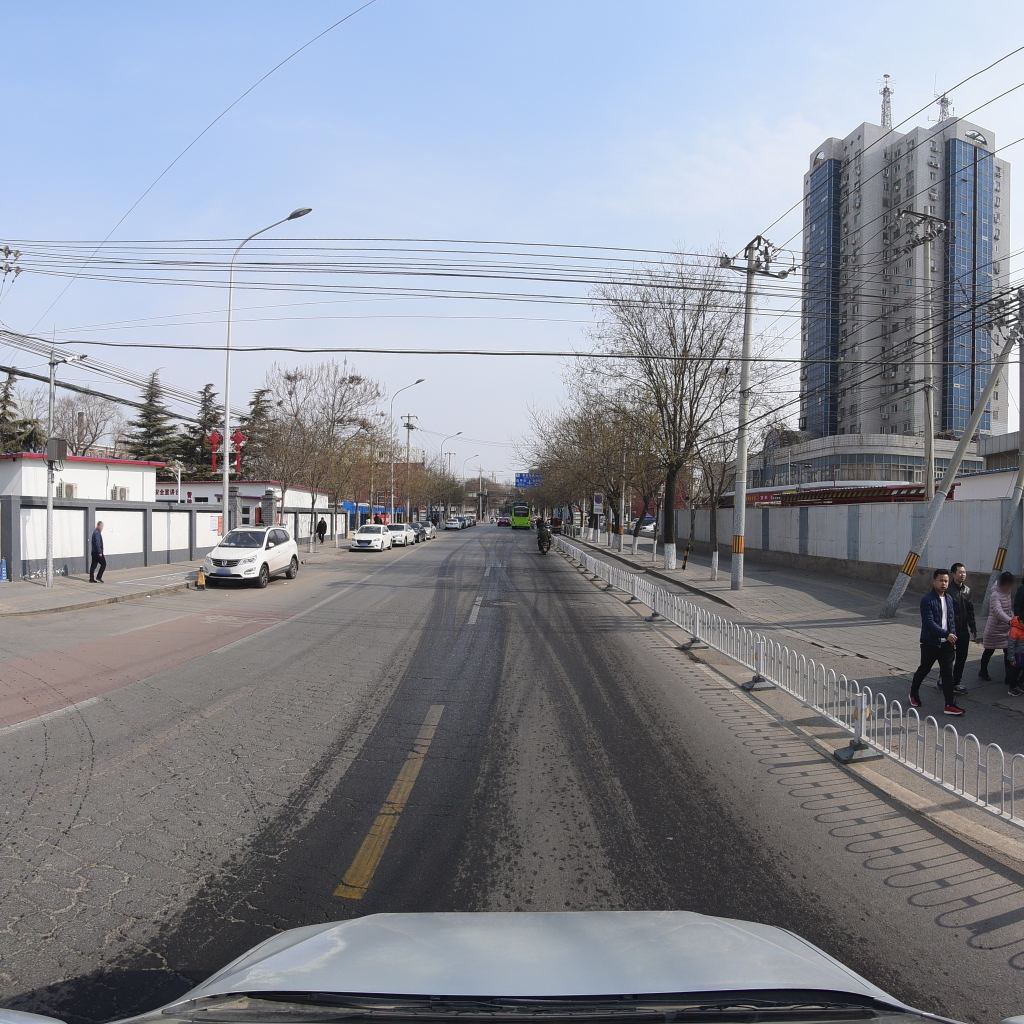
Region: Fengtai
Road damage annotations: alligator crack, manhole cover, manhole cover